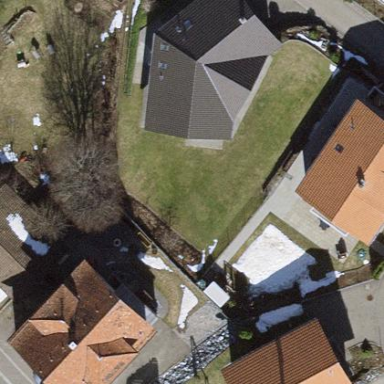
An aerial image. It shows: Simple house.